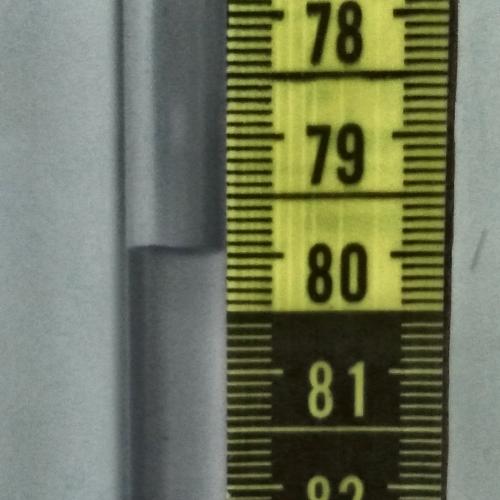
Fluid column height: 79.9 cm